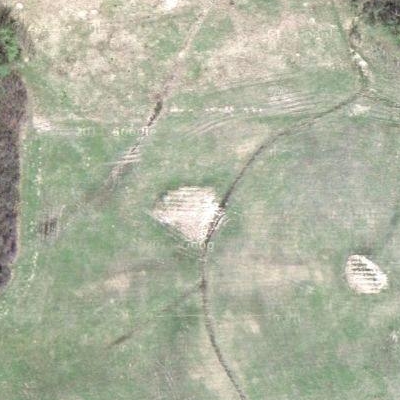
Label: aGrass